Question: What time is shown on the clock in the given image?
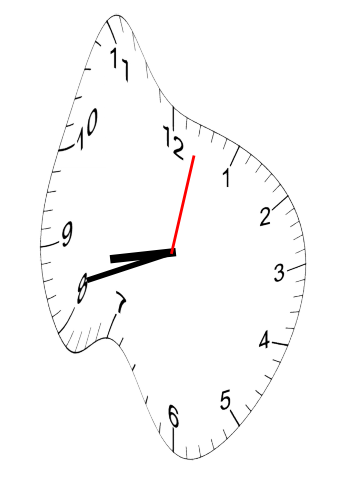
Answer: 08:42:02